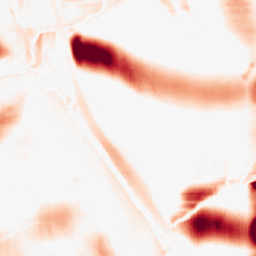
Category: morphological
Decomposition family: rolling_ball
Decomposition parameters: radius: 25
Upsampling method: cubic_mitchell
Upsampling parameters: scale: 8
Upsampling scale: 8